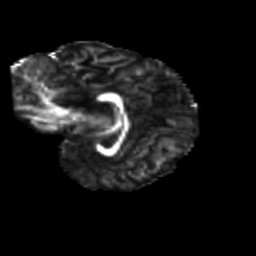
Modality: FA
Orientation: sagittal
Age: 11
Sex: female
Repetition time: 9.512 s
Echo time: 0.089 s